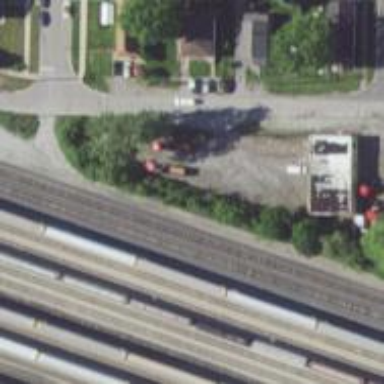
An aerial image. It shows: Railway track.